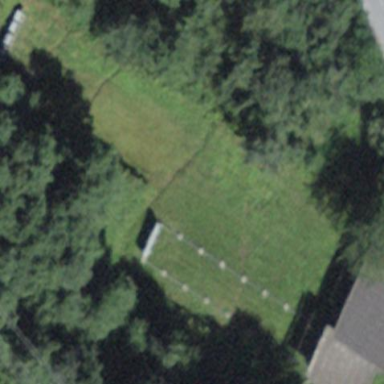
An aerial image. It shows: Shooting range located on pitch designated for leisure land.